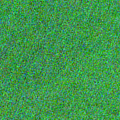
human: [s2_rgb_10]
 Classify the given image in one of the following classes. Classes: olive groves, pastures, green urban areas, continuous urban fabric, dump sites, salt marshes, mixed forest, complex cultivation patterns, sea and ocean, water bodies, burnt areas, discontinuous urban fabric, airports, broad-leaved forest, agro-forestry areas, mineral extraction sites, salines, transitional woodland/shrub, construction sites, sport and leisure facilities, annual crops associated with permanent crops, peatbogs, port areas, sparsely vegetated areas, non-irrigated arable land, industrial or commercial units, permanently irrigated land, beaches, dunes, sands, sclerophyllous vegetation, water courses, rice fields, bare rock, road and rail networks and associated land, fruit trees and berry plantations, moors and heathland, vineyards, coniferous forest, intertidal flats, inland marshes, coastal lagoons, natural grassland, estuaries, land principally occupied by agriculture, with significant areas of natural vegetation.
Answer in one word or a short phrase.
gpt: sea and ocean